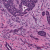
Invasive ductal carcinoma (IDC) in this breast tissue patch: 1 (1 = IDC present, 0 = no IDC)